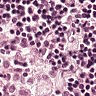
Metastatic tissue present: no